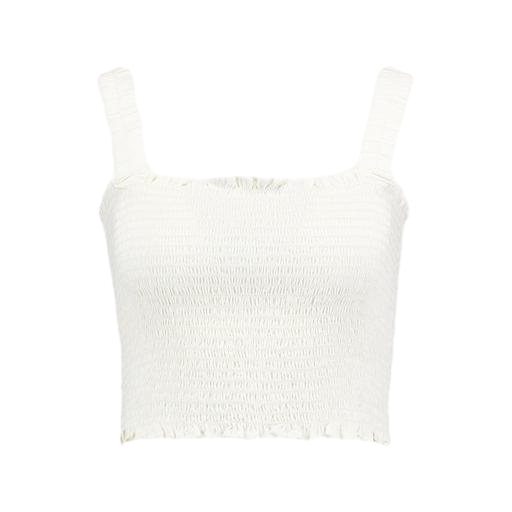
white cropped tank top, white crop top, white scoop neck crop top, white background